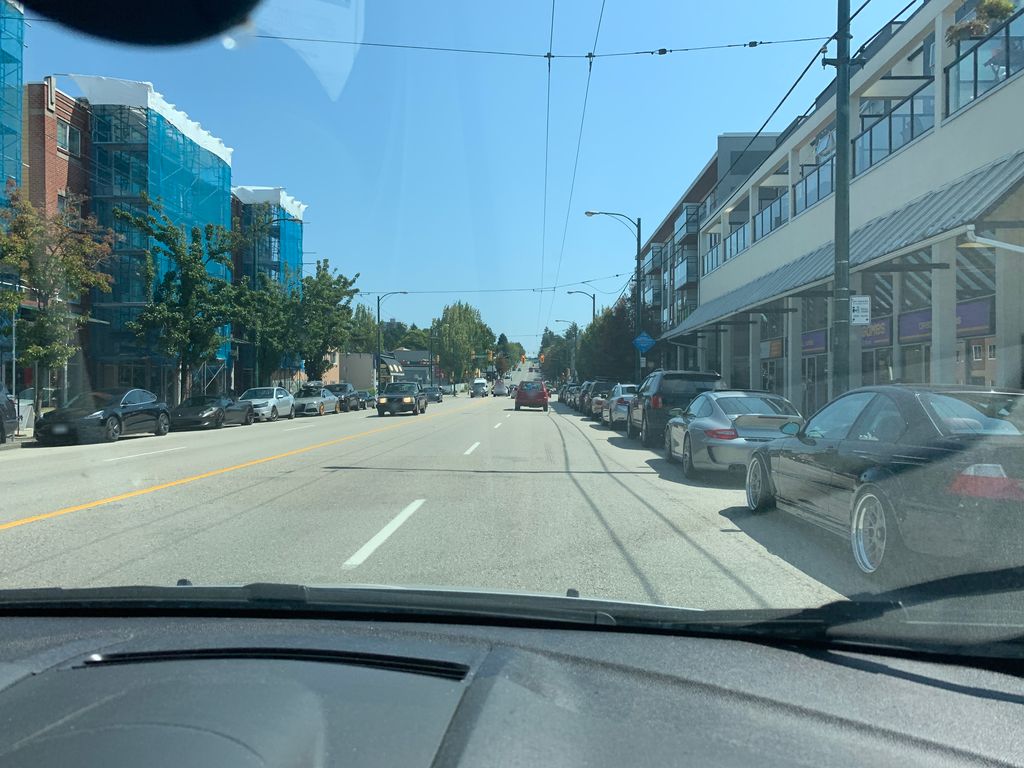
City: vancouver